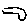
Label: line